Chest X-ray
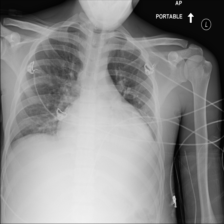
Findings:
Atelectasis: positive
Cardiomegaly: negative
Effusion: negative
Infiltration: positive
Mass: negative
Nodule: negative
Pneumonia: negative
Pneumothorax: negative
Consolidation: negative
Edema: negative
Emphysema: negative
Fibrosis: negative
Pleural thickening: negative
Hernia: negative